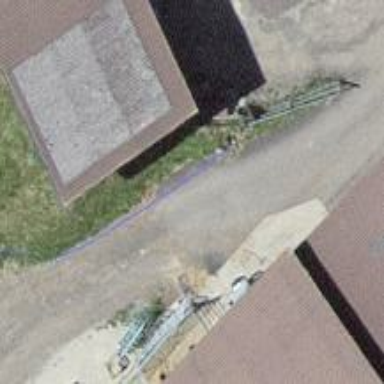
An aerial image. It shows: Garage.